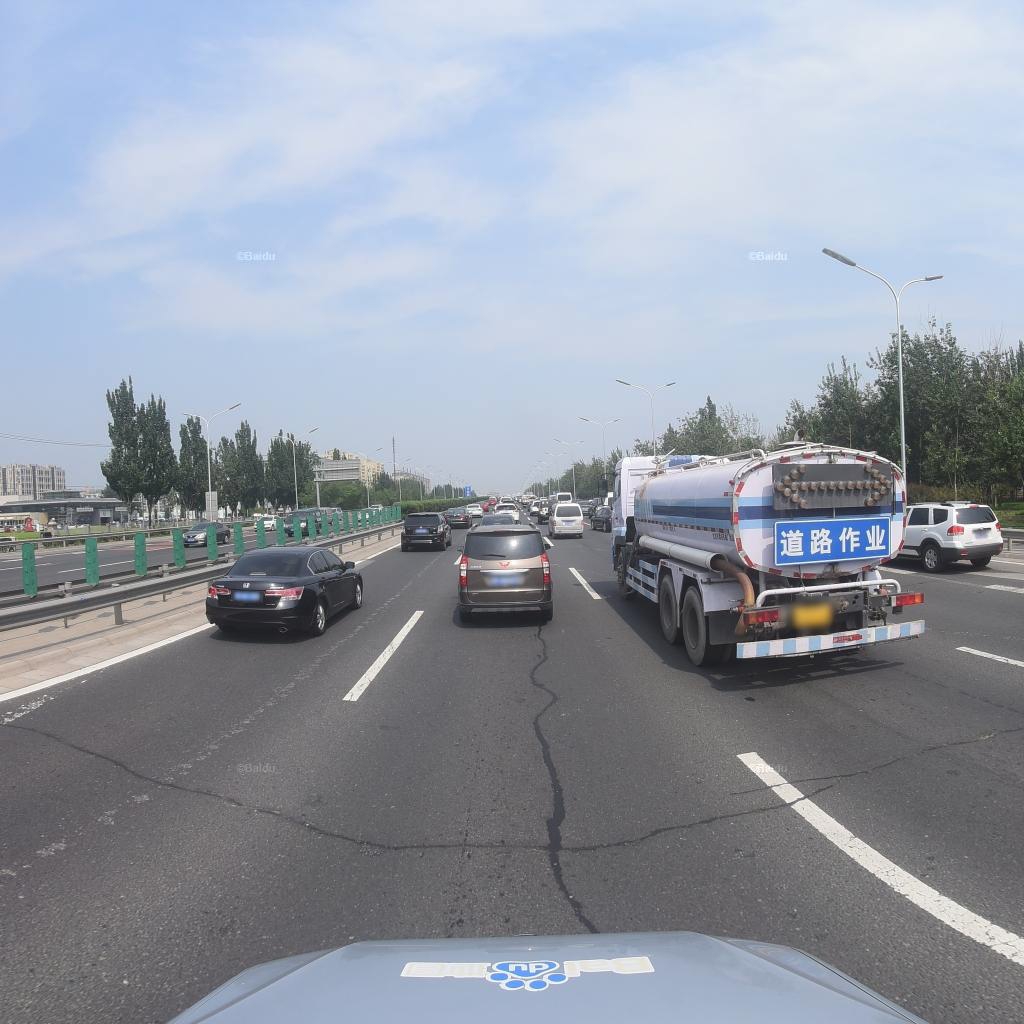
Region: Fengtai
Road damage annotations: longitudinal patch, longitudinal patch, transverse patch, transverse patch